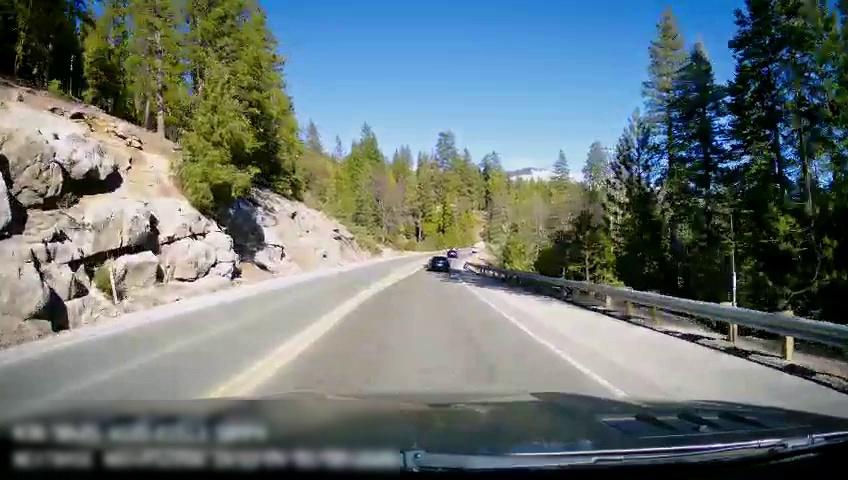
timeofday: Day
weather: Sunny
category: Drivable Space
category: Vehicles | Car
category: Lanes | Opposite Lane
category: Lanes | Current Lane
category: Lanes | Opposite Lane
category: Lanes | Current Lane